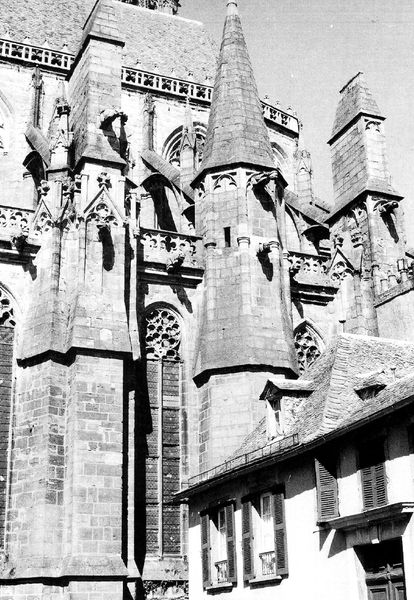
Titel: Kathedrale Notre Dame in Rodez
Standort: Rodez (EU - F - Midi-Pyrénées)
Schlagwörter: dunkel, himmel, schatten, weiß, fenster, glas, holz, pfeiler, schwarz, tür, dach, gebäude, haus, architektur, spitze, stein, steine, kirche, gotik, fensterläden, spanien, fassade, dächer, ziegel, läden, detail, seitenansicht, foto, fotografie, fugen, wohnhaus, türme, schwarz weiß, kathedrale, aussenansicht, gotisch, spitzbogen, chor, gothik, bau, wasserspeier, rosetten, fesnter, bauwerk, bogenfenster, von, fialen, strebewerk, bebauung, kathedralbau, strebepfeiler, krabben, strebebogen, fiale, strasbourg, stitze, strebesystem, fendterläden